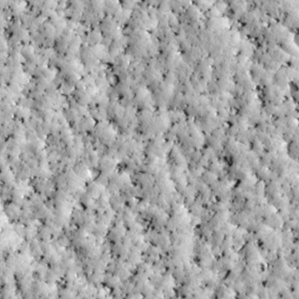
Label: non_frost